Interaction volume radius: 10 \u00c5
Interaction volume height: 15 \u00c5
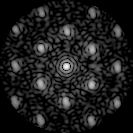
Disorder parameter: 0.3992